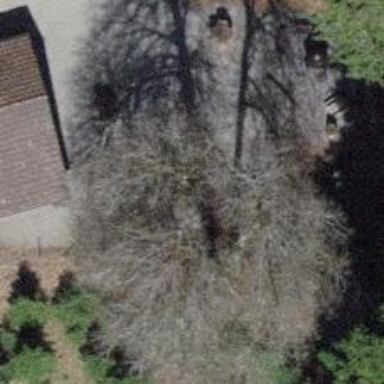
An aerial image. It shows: BBQ amenity.